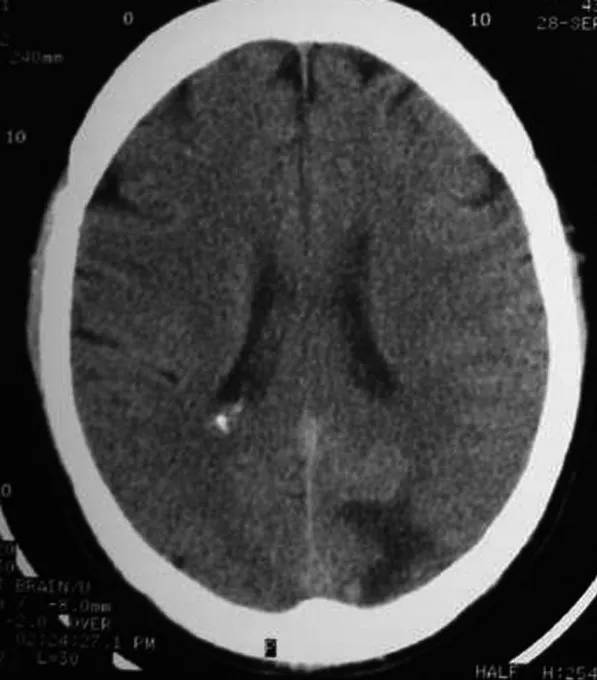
Brain CT without contrast: left occipital cortico-subcortical hypodense area.
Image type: radiology (ct)